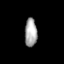
Tissue: prostate
Cell type: T cells
Senescence score: 0.696
Nuclear area (px): 342
Mean DAPI intensity: 167.301